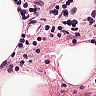
Metastatic tissue present: no